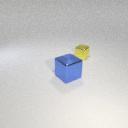
small yellow metal cube behind large blue metal cube